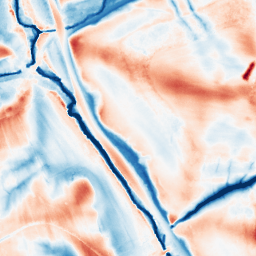
Category: edge_preserving
Decomposition family: guided
Decomposition parameters: radius: 16
eps: 0.001
Upsampling method: sinc_hamming
Upsampling parameters: scale: 2
kernel_size: 4
Upsampling scale: 2